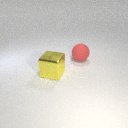
large red rubber sphere to the right of large yellow metal cube